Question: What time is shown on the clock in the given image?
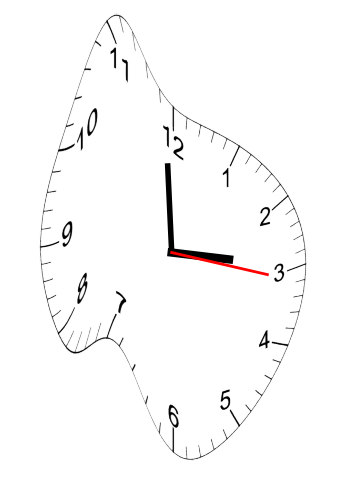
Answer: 02:59:16